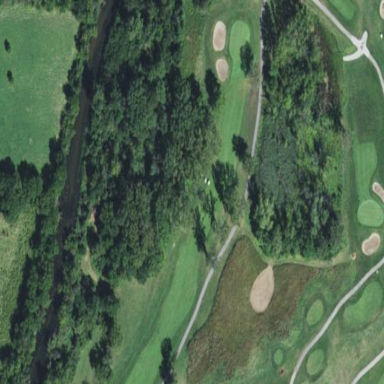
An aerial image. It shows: Area labeled as out of bounds on golf course.